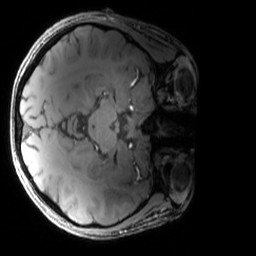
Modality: MP2RAGE
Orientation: axial
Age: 27
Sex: female
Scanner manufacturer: siemens
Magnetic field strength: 6.98 T
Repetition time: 6 s
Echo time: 0.00283 s